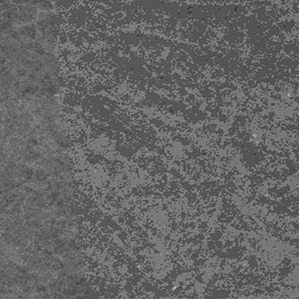
Label: frost